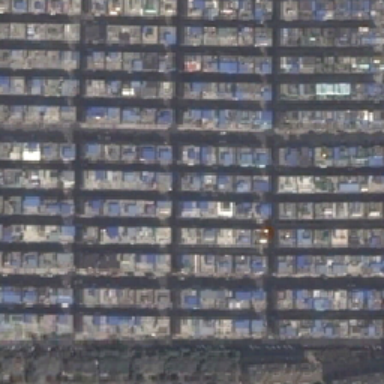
High density residential housing is very closely arranged .